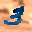
Label: 3